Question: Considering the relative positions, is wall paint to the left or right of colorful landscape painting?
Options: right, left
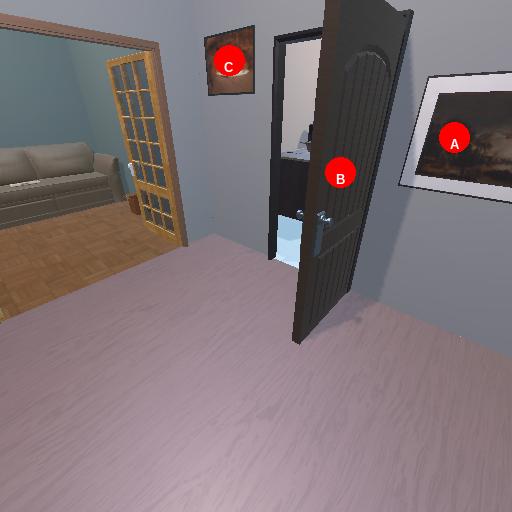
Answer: right